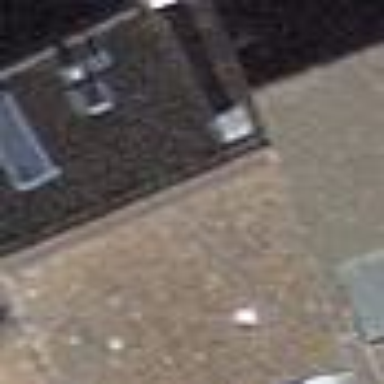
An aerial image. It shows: Building with tiled roof.